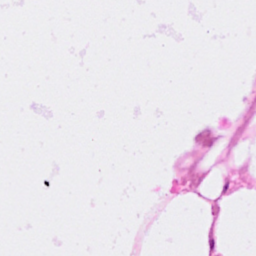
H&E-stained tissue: Breast